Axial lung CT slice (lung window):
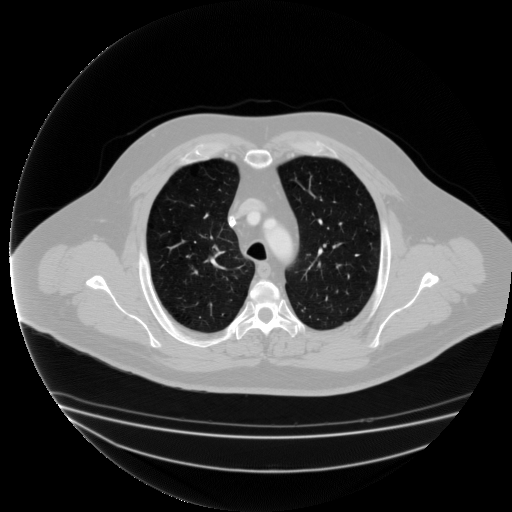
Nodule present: no